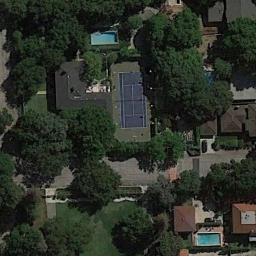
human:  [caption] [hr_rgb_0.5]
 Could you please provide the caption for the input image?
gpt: There are many trees around the tennis court .

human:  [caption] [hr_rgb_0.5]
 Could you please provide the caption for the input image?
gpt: Tennis court and swimming pool in the middle of a residential area surrounded by trees .

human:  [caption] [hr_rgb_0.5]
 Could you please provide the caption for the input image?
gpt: There are two different colors of the tennis court .

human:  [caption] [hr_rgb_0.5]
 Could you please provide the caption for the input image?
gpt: The tennis court is on the grass next to some buildings and trees .

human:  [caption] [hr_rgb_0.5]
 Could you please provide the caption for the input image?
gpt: There are many green trees and some buildings around the tennis court .